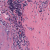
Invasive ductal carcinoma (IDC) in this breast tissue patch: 0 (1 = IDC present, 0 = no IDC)